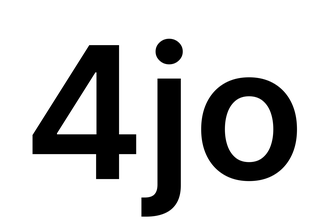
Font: Inter_SemiBold